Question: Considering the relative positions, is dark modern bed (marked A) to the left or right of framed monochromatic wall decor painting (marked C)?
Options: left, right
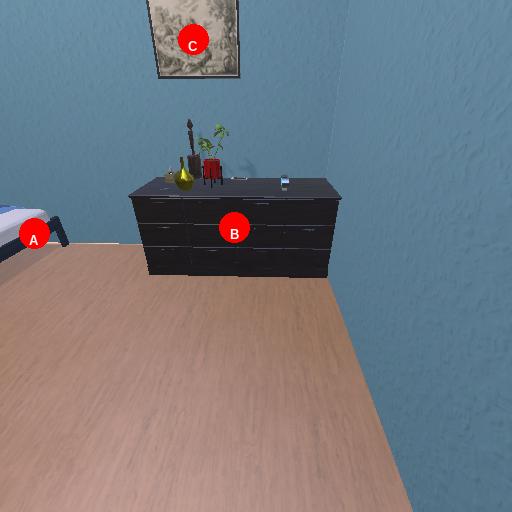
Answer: left